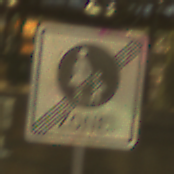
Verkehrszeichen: EndeFussgaengerzone
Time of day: Night
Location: Outdoor (Urban)
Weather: Overcast
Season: NotSpecified
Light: Artificial